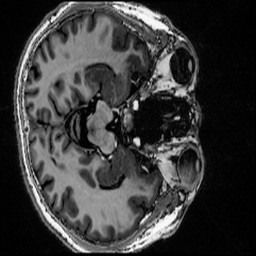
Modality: MP2RAGE
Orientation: axial
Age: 32
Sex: male
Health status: healthy